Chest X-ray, AP view. Patient: 57 years old, sex M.
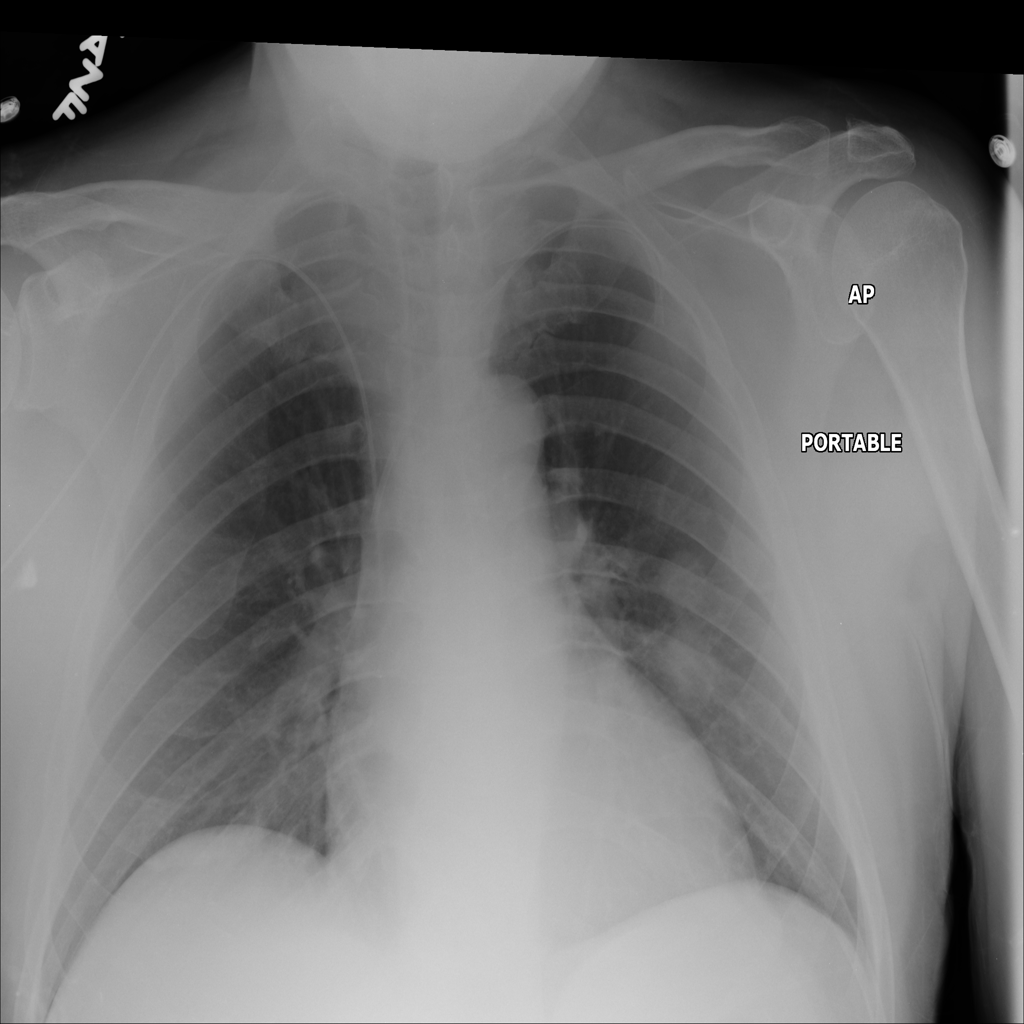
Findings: Mass